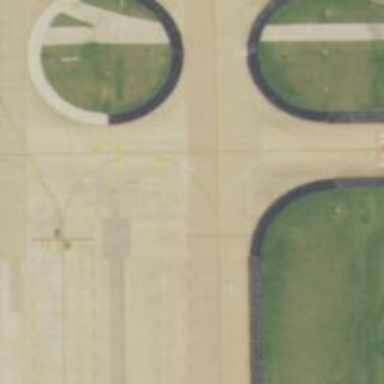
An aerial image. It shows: Image of taxiway at airport.